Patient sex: F
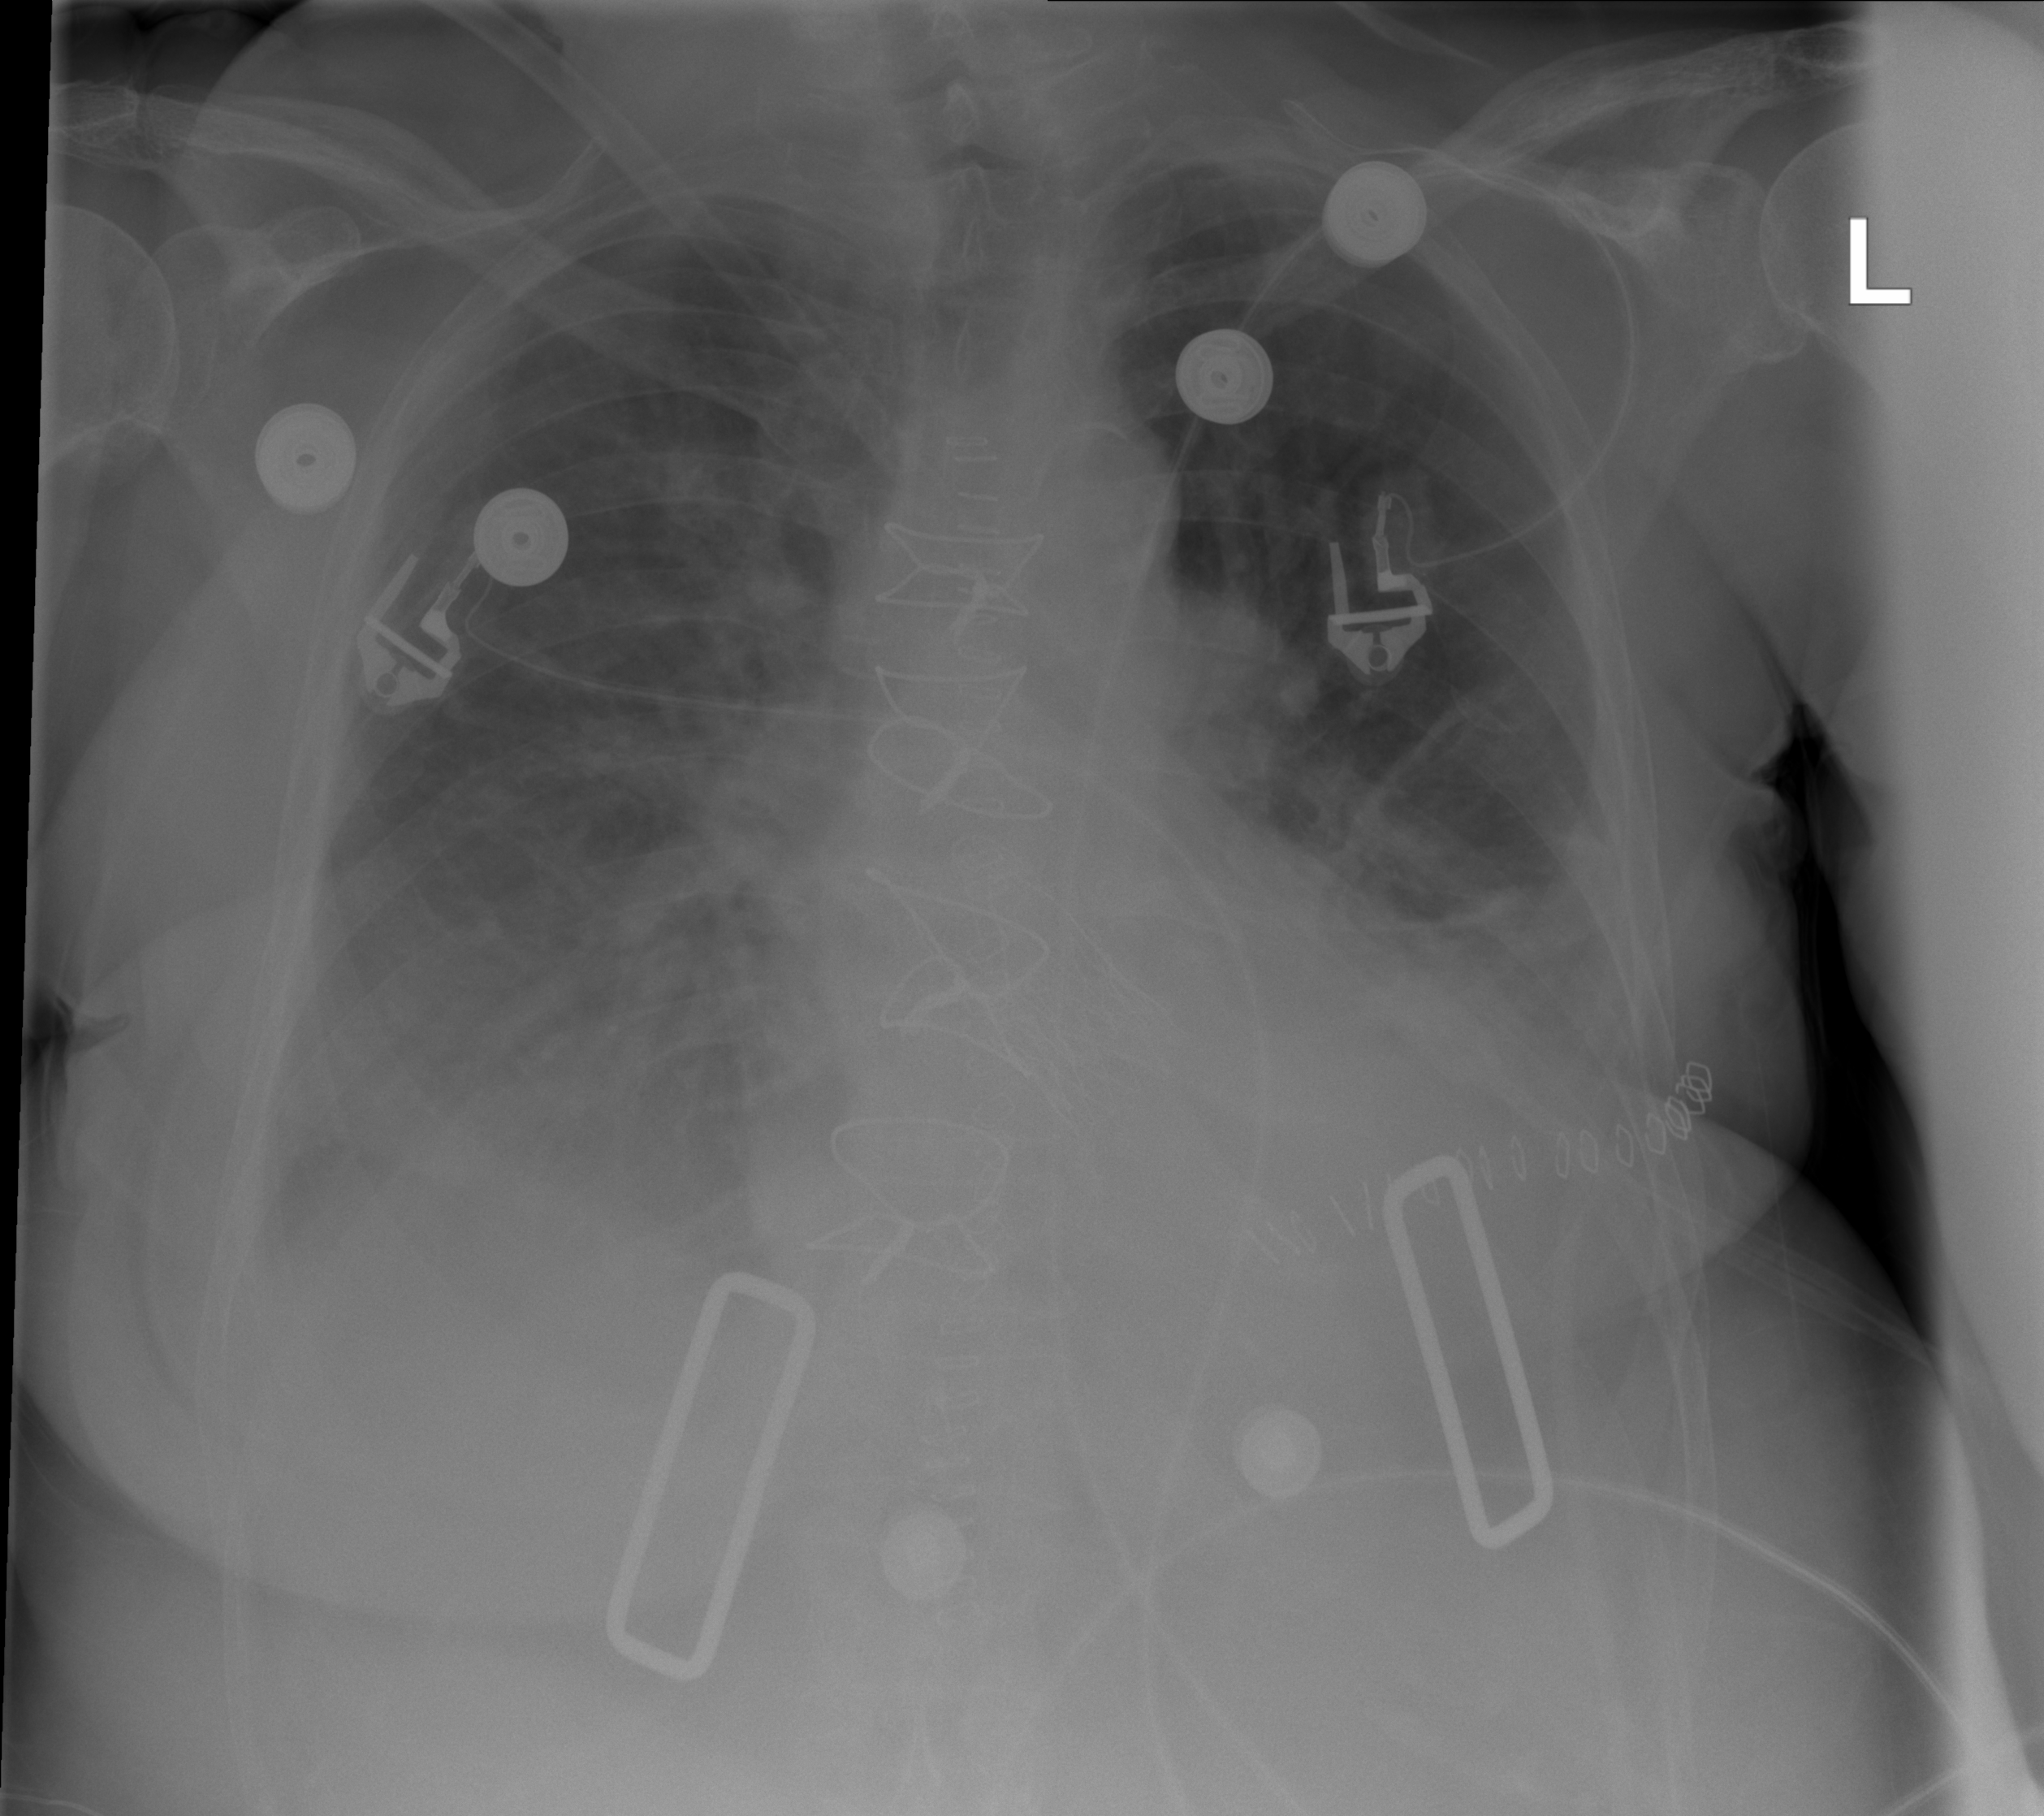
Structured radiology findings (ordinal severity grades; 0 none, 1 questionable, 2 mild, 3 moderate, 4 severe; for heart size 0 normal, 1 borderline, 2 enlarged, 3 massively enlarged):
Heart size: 2
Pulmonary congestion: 2
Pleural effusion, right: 2
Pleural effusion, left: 2
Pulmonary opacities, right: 2
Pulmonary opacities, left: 2
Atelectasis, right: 2
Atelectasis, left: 2